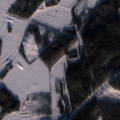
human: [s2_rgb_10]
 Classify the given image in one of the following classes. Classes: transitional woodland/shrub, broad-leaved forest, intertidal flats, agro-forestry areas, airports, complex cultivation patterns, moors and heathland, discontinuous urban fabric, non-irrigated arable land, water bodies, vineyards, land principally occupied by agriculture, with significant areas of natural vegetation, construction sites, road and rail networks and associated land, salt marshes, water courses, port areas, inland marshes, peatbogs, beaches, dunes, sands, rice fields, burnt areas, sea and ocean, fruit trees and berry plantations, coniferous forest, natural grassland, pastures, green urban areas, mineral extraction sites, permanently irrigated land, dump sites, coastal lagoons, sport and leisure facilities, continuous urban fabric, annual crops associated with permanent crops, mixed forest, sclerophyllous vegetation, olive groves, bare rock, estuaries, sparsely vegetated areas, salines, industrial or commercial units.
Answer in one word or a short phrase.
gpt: coniferous forest, peatbogs